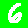
Digit: 6